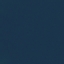
Land use / land cover: SeaLake